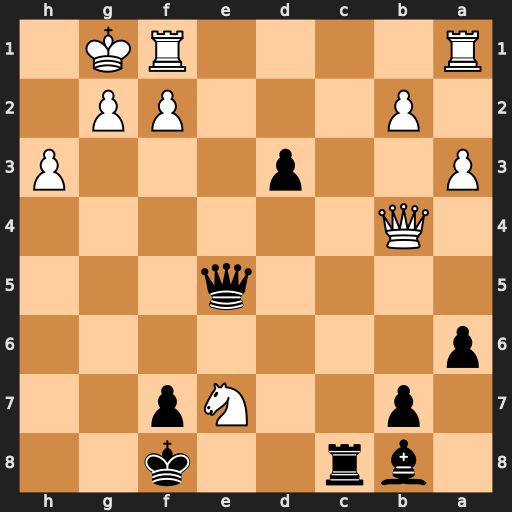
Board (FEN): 1br2k2/1p2Np2/p7/4q3/1Q6/P2p3P/1P3PP1/R4RK1
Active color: b
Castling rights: -
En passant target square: -
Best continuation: Qh2#